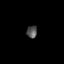
Tissue: skin
Cell type: Epithelial cells
Senescence score: 0.2867
Nuclear area (px): 127
Mean DAPI intensity: 82.701